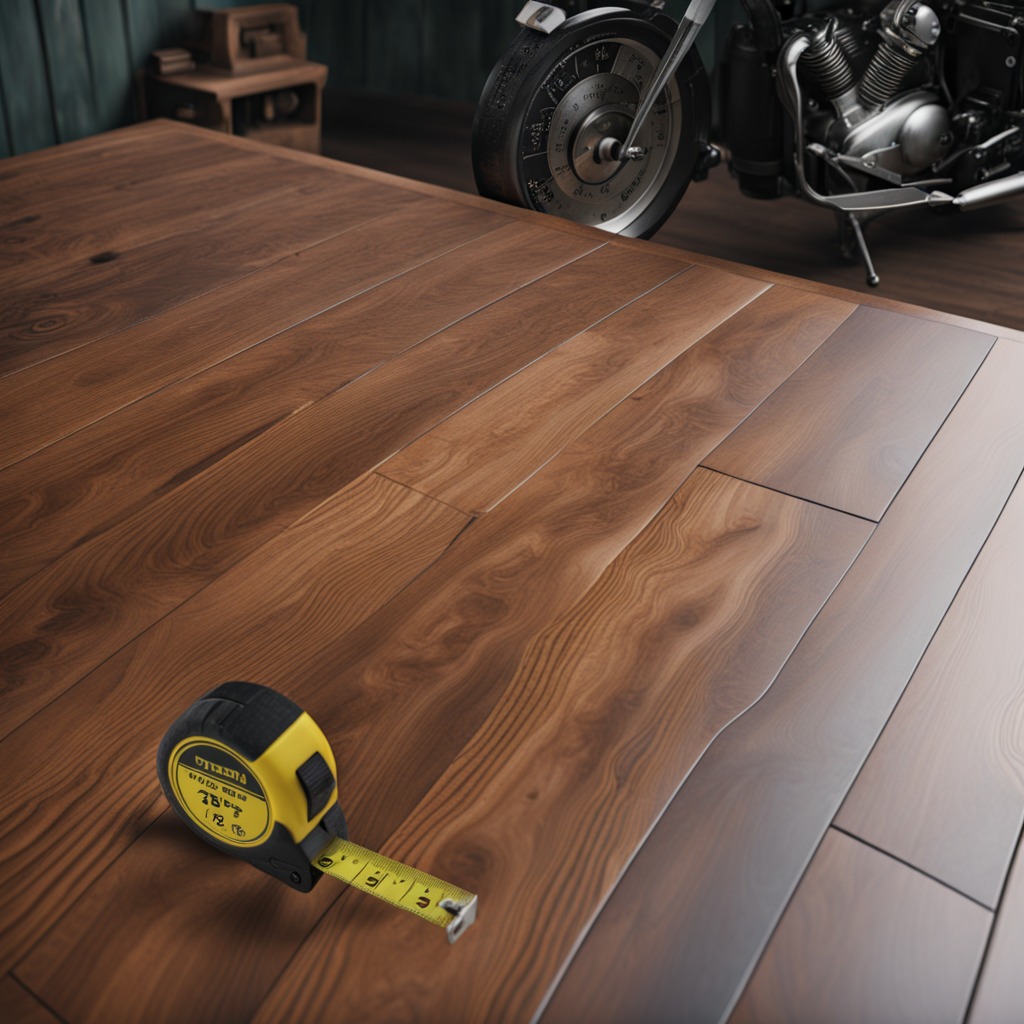
A measuring tape is lying on the table.